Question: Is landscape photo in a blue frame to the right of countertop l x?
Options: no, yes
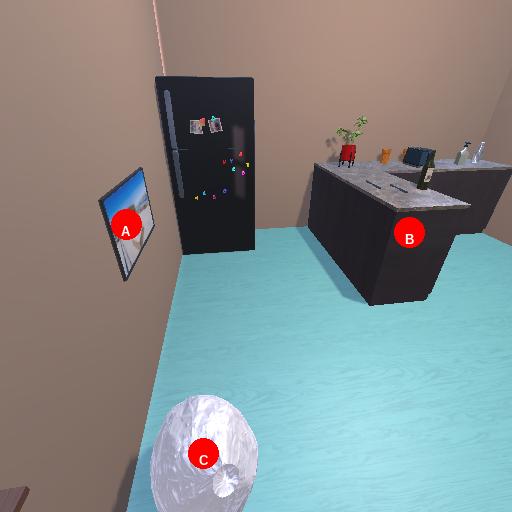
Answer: no